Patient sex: M
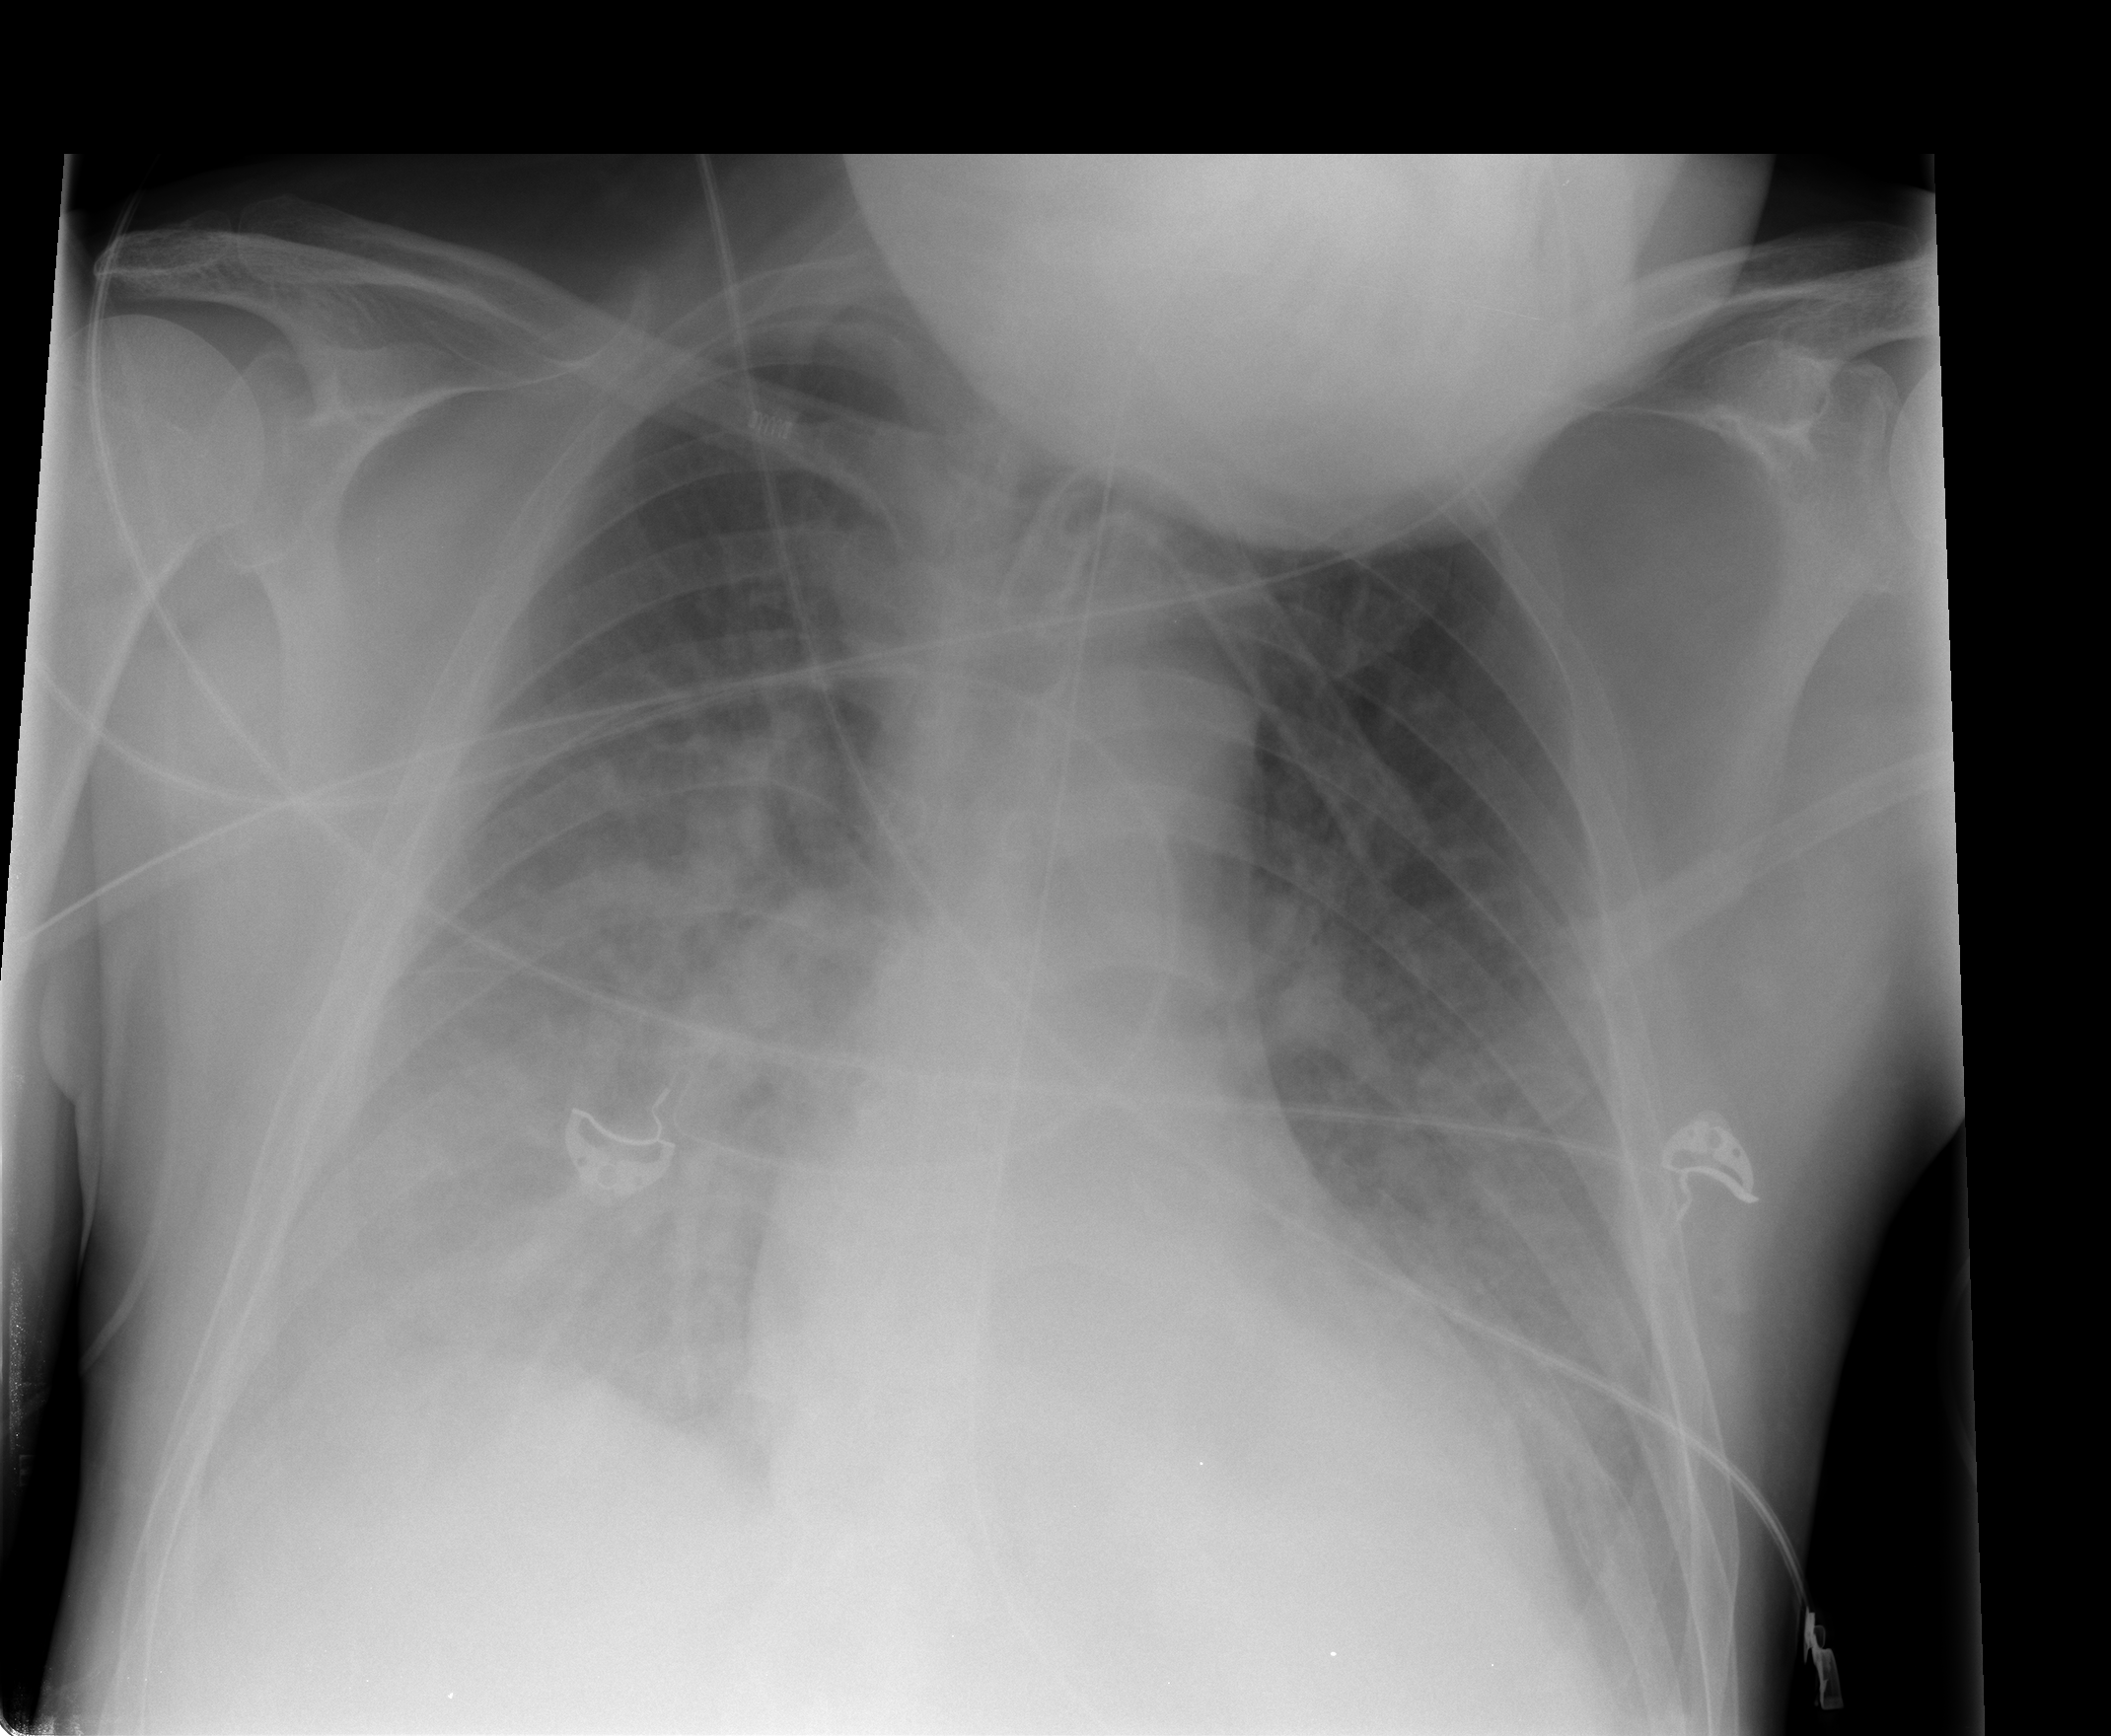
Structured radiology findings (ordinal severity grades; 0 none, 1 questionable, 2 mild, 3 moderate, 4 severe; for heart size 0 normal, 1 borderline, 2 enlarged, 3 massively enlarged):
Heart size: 0
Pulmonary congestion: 3
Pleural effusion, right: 2
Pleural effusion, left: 2
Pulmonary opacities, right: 3
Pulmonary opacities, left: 3
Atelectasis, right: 2
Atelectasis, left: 2